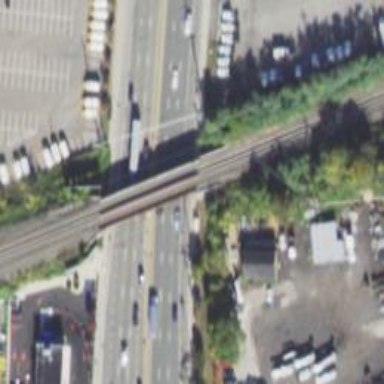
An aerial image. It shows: Railway bridge with electrified rail tracks.